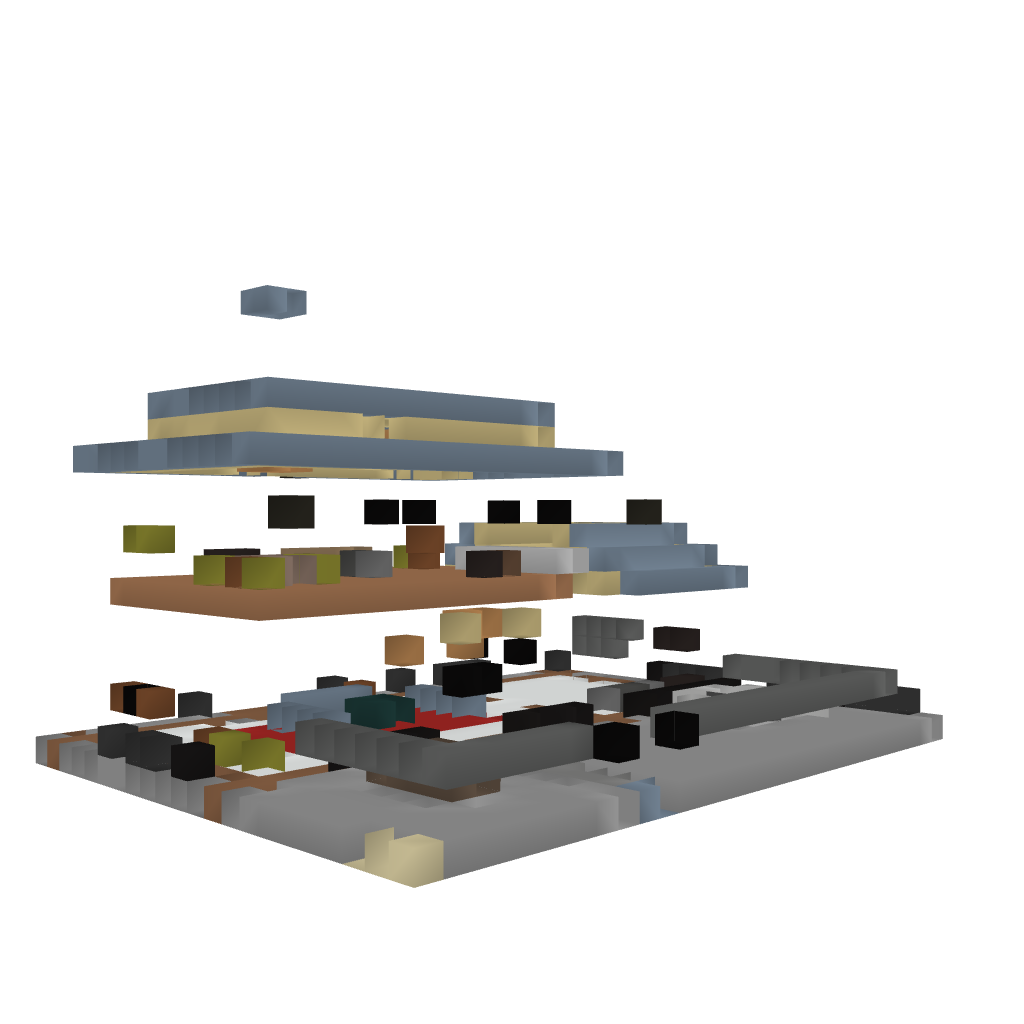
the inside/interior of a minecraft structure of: Country House